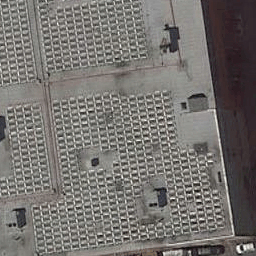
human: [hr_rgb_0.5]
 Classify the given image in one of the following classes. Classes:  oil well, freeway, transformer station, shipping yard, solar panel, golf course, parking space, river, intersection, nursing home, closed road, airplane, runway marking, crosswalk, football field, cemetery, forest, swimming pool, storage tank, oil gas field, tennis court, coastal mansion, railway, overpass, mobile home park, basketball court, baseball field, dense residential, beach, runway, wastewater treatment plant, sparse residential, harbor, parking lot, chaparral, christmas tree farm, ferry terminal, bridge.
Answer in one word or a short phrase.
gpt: solar panel